Question: Presently I am attempting to add paging to a Kendo Grid. Here is the full error message:
'''
Error in event handler for (unknown): TypeError: Cannot read property 'url' of null
at Object.tinyFilter.start (chrome-extension://nlfgnnlnfbpcammlnibfkplpnbbbdeli/site.js:61:43)
at chrome-extension://nlfgnnlnfbpcammlnibfkplpnbbbdeli/site.js:137:16
'''
Here is the code in my controller:
'''
public ActionResult ExecuteRule(string ruleId, string ruleSql, List<MatchRuleParam> parameters = null)
{
if (Request.Url != null)
{
var query = PaginationQuery.Parse(Request.QueryString);
var upperLimit = query.FromUpper;
var lowerLimit = query.FromLower;
var dataSource = new MatchDataSource();
var results = dataSource.ExecuteTestRule(ruleId, ruleSql, parameters, upperLimit, lowerLimit).Select(k => new { KEY = k });
var response = new Dictionary<string, object>();
response["result"] = results;
response["rowCount"] = MatchDataSource.GetRowCount(ruleId, ruleSql, parameters);
return Json(response, JsonRequestBehavior.AllowGet);
}
return null;
}
'''
When I try to put a breakpoint in chrome on the url line below, it does not stop in my JavaScript function:
'''
function execRule() {
$.ajax({
type: 'POST',
url: "ExecuteRule",
contentType: 'application/json; charset=utf-8',
data: JSON.stringify({
ruleId: PageState.Selected.RuleId,
ruleSql: PageState.SqlEditor.RuleSql.getValue(),
parameters: PageState.RuleParameters
}),
schema: {
errors: function(response) {
return response.error;
},
data: function(response) {
return response.result;
},
total: function(response) {
return response.rowCount;
}
},
success: function(matchedList) {
PageState.RuleResult = matchedList.result;
var dataSource = new kendo.data.DataSource({
data: matchedList.result
});
Grids.RuleResultsGrid.setDataSource(dataSource);
PageState.Selected.ChildKey = null;
updateButtonStates();
},
error: function(e) {
var errorObject = JSON.parse(e.xhr.responseText);
var errorMessage = errorObject.Message;
//clear old error message
//TODO: gridWidget.clearErrorMessage("error-message");
// add new error message
//TODO: gridWidget.addErrorMessage("error-message", errorMessage);
},
pageSize: 10,
requestEnd: this.onRequestEnd
});
'''
The code works properly, except that for some reason the kendo grid has "undefined" and "NaN" which I have put red boxes around to highlight in this image:

The error happens as soon as I open the web page. Does anyone have any suggestions as to why I am receiving the TypeError? TIA.
The "undefined" and "NaN" issue has been resolved, but now I can select various pageSize values, but when I do a grid refresh it is stuck with the value "10." Why is that occurring?
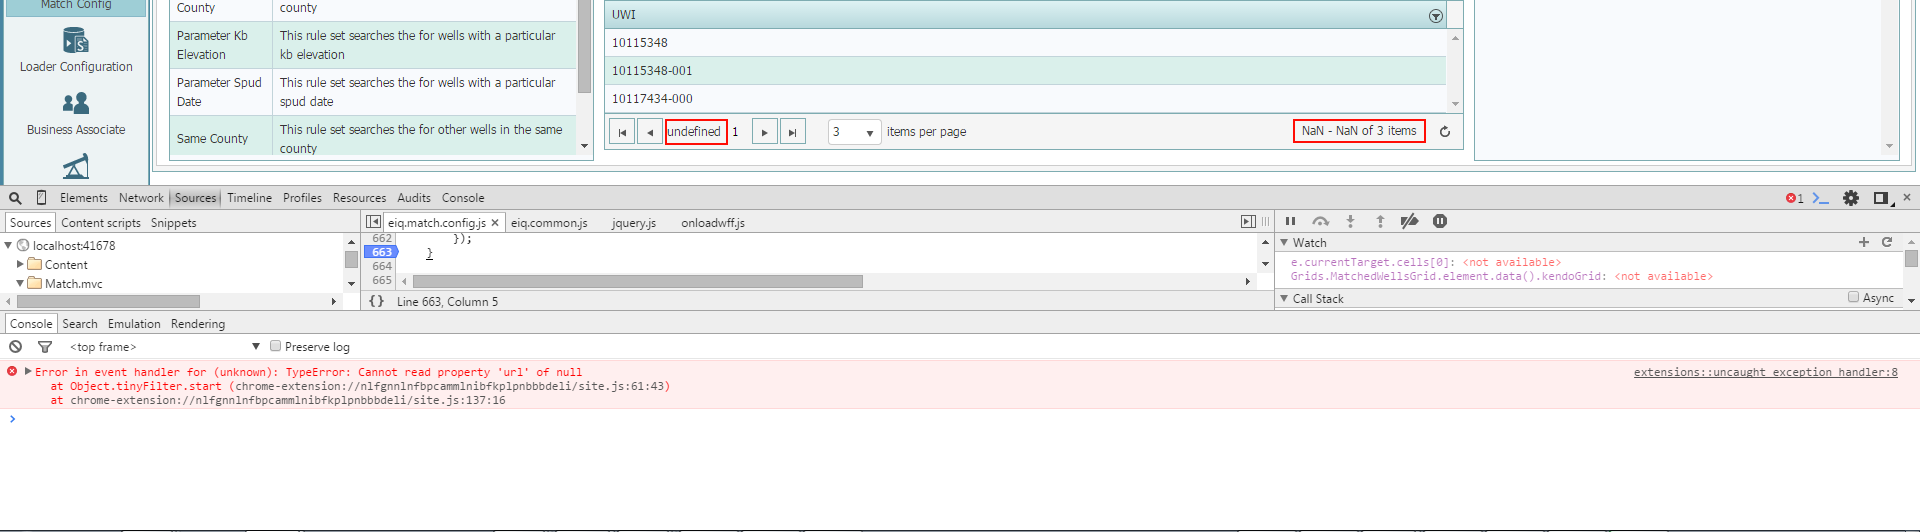
Answer: Had to put the pageSize in the data source:
'''
function execRule() {
$.ajax({
type: 'POST',
url: "ExecuteRule",
contentType: 'application/json; charset=utf-8',
data: JSON.stringify({
ruleId: PageState.Selected.RuleId,
ruleSql: PageState.SqlEditor.RuleSql.getValue(),
parameters: PageState.RuleParameters
}),
schema: {
errors: function(response) {
return response.error;
},
data: function(response) {
return response.result;
},
total: function(response) {
return response.rowCount;
}
},
success: function(matchedList) {
PageState.RuleResult = matchedList.result;
var dataSource = new kendo.data.DataSource({
pageSize: 10,
data: matchedList.result
});
Grids.RuleResultsGrid.setDataSource(dataSource);
PageState.Selected.ChildUwi = null;
updateButtonStates();
},
error: function(e) {
var errorObject = JSON.parse(e.xhr.responseText);
var errorMessage = errorObject.Message;
//clear old error message
Grids.RuleResultsGrid.clearErrorMessage("error-message");
// add new error message
Grids.RuleResultsGrid.addErrorMessage("error-message", errorMessage);
},
});
}
'''
Found solution here: <URL>
That said, the paging now does not accept different page sizes, say, of 10, 50, 100 or 500. I can select those values, but it always defaults back to the 10 value in my execRule function. Does anyone have any suggestions as to why that is happening?
Fixed the problem with paging by updating my binding function to also include pageSize:
'''
function bindRuleResults() {
PageState.Selected.Old.RuleResult = PageState.Selected.RuleResult;
var dataSource = new kendo.data.DataSource({
pageSize: 10,
data: PageState.Selected.RuleResult
});
Grids.RuleResultsGrid.setDataSource(dataSource);
PageState.Selected.RuleResult = null;
}
'''
Found this to be a useful article: <URL>